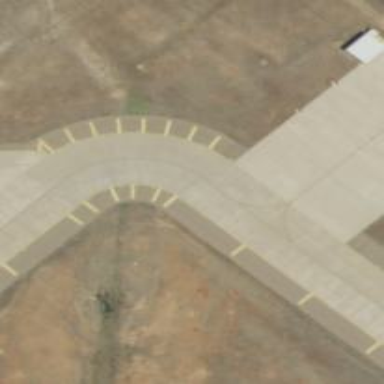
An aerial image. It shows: View of taxiway at the airport.